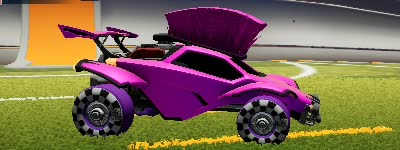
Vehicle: octane